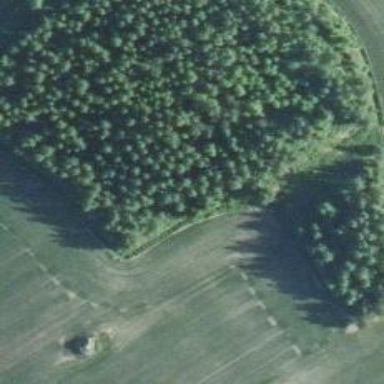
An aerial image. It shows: Forest area dominated by needle-leaved trees.